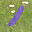
Label: 1